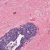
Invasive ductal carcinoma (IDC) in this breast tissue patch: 0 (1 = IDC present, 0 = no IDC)